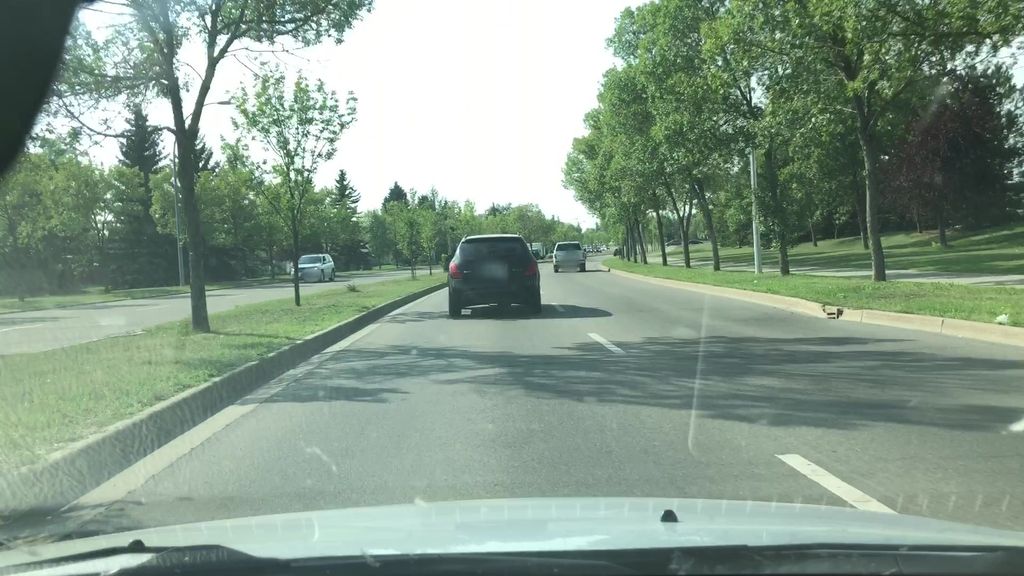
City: edmonton